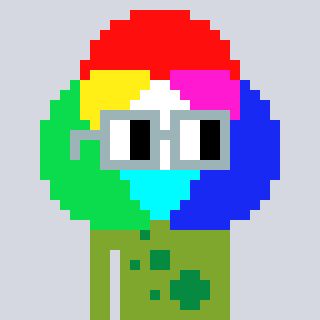
a pixel art character with square dark gray glasses, a color circle-shaped head and a slimegreen-colored body on a cool background